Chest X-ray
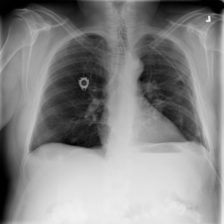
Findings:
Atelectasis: negative
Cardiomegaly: negative
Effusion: negative
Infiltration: positive
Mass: negative
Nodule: negative
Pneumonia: negative
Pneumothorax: negative
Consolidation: negative
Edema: negative
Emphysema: negative
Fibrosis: negative
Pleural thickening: negative
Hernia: negative